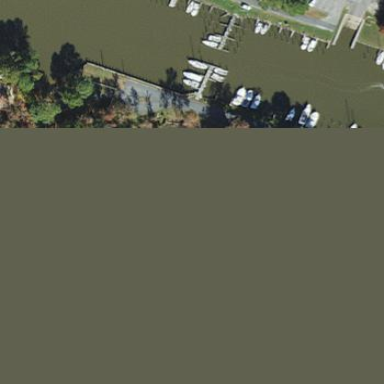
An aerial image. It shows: Dock by the waterway.